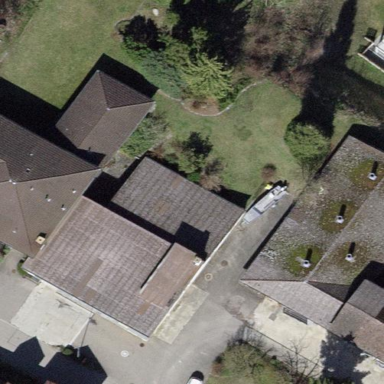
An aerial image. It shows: Commercial building.